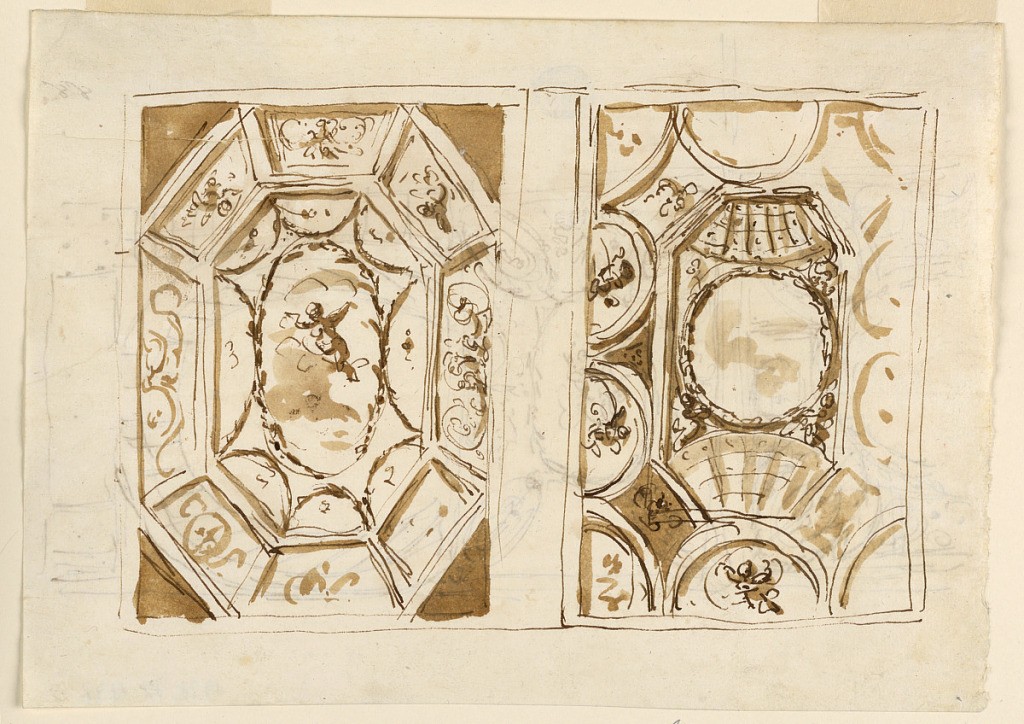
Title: Designs for Ceiling Decorations, with Plan of Spectators' Room of a Theater
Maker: Giuseppe Barberi, Italian, 1746–1809
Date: ca. 1790
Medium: Pen and brown ink, brush and brown wash on off-white laid paper
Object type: Drawing
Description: A) At left: an octagonal attic frame is inscribed into an oblong, with a view of the sky. Arches of garlands support an oval garland, in which a putto flies. At right: in the center is a circular wreath supported by two putti. It is inscribed into an octagon as are above and below shell-like forms. Tangent to the octagonal frame are half-circles with figures of putti. The oblique sides which face the corners of the oblong room are simultaneously sides of spherical quadrangles with figures. B) Verso: vertically. Above: one half of the oblong ceiling is shown. A great central ovoid is suggested with obliquely disposed ovoidal medallions in the corners, with another medallion in an oblong at the ends; and scroll, at the sides. Center: in the center of the horizontal oblong ceiling is an ovoid with a flying putto. In the corners are medallions as above, with plant palmettes between them. Below is the plan.